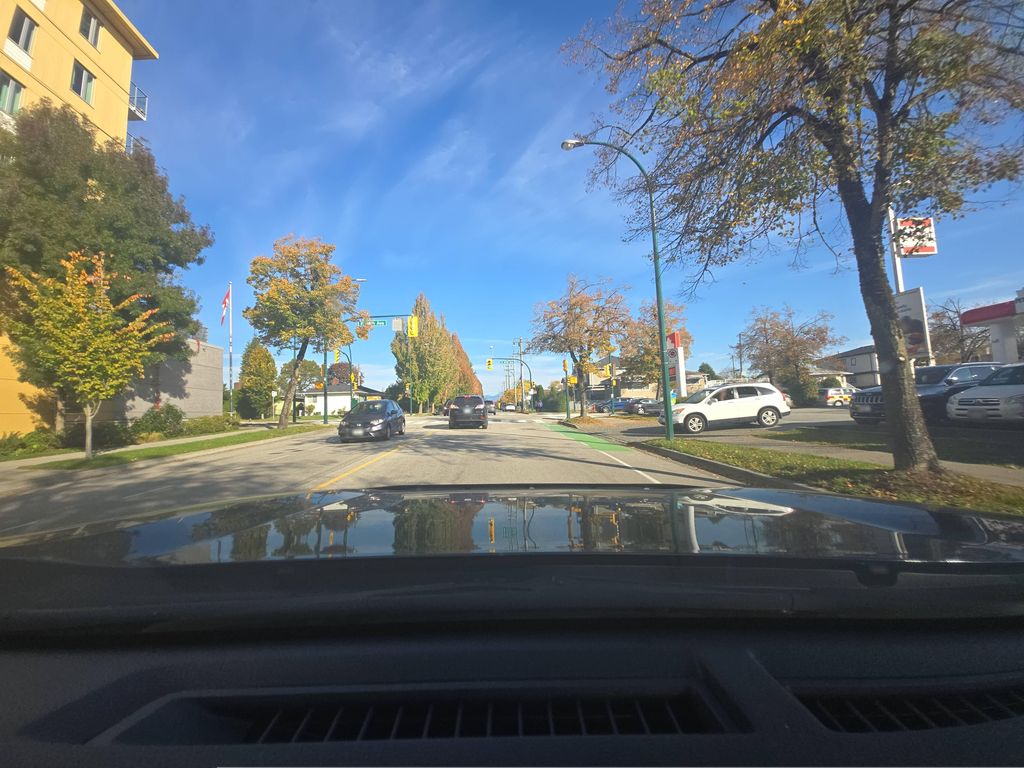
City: vancouver